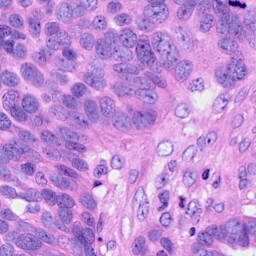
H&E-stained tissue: Ovarian